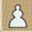
Piece: wP